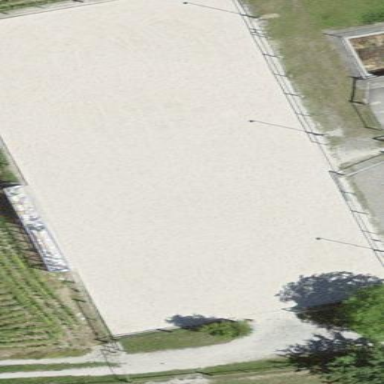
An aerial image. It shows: Sand pitch for equestrian sport activities.